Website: macys
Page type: review-order
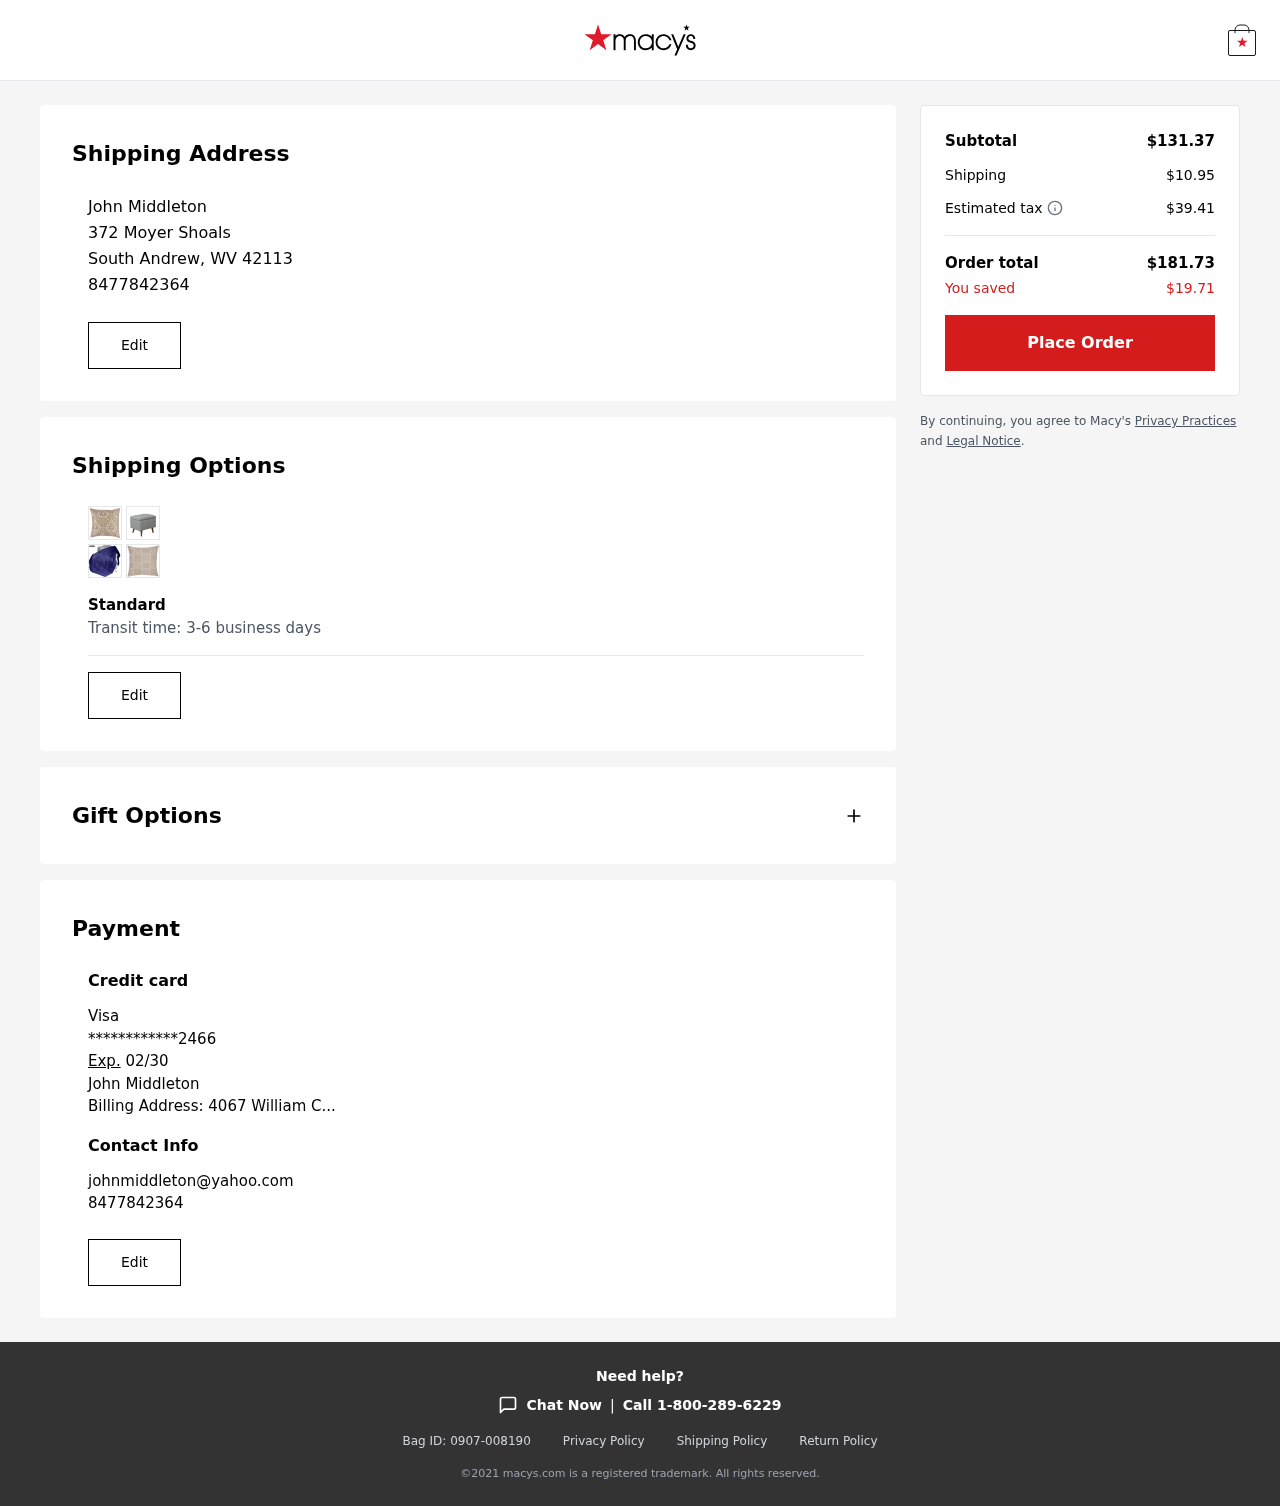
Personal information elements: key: PII_CARD_EXPIRY
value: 02/30
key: PII_CARD_LAST4
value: ************2466
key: PII_CARD_TYPE
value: Visa
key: PII_EMAIL2
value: johnmiddleton@yahoo.com
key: PII_FULLNAME
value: John Middleton
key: PII_FULLNAME2
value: John Middleton
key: PII_PHONE
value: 8477842364
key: PII_PHONE2
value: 8477842364
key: PII_STREET
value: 372 Moyer Shoals
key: PII_STREET2
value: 4067 William C...
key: PII_CITY_STATE_ZIP
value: South Andrew, WV 42113
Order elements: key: ORDER_SUBTOTAL
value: $131.37
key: ORDER_SHIPPING_COST
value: $10.95
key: ORDER_TAX
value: $39.41
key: ORDER_TOTAL
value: $181.73
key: ORDER_SAVINGS
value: $19.71